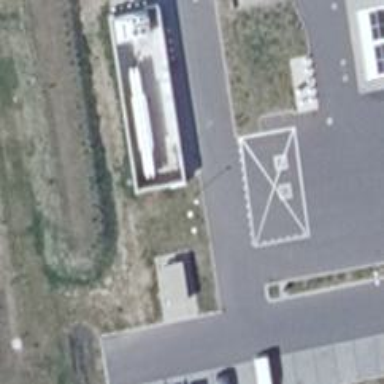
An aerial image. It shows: Service road with asphalt surface leading to fuel station.